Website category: sports
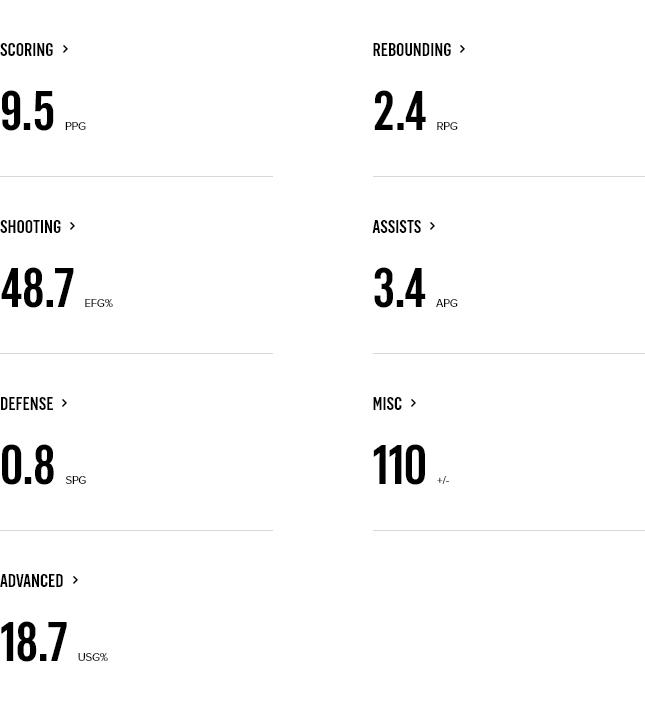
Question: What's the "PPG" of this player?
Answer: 9.5

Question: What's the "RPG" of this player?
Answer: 2.4

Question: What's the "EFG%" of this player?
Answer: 48.7

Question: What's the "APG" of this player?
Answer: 3.4

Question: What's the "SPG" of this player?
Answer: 0.8

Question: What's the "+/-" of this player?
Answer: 110

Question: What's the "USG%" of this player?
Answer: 18.7

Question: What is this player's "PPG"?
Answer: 9.5

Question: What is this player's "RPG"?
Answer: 2.4

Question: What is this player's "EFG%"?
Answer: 48.7

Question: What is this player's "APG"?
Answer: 3.4

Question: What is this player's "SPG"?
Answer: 0.8

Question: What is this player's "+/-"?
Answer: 110

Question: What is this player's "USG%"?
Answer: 18.7

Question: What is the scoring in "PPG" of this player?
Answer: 9.5

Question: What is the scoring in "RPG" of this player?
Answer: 2.4

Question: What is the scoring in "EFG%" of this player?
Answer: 48.7

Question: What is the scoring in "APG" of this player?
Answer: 3.4

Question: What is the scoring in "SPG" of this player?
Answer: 0.8

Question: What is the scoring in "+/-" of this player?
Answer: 110

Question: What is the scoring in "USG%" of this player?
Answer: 18.7

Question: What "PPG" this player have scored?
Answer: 9.5

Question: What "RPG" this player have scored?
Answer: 2.4

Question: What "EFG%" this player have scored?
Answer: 48.7

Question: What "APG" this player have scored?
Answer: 3.4

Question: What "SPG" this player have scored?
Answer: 0.8

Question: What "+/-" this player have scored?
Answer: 110

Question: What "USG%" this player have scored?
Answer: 18.7

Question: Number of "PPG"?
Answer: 9.5

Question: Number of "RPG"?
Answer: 2.4

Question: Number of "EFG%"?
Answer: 48.7

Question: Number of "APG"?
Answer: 3.4

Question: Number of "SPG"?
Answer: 0.8

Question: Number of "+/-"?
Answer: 110

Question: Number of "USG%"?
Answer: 18.7

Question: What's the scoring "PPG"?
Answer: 9.5

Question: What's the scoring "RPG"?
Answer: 2.4

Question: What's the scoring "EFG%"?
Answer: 48.7

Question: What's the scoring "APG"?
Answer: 3.4

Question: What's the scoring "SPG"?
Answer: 0.8

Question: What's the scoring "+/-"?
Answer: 110

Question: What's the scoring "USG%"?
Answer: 18.7